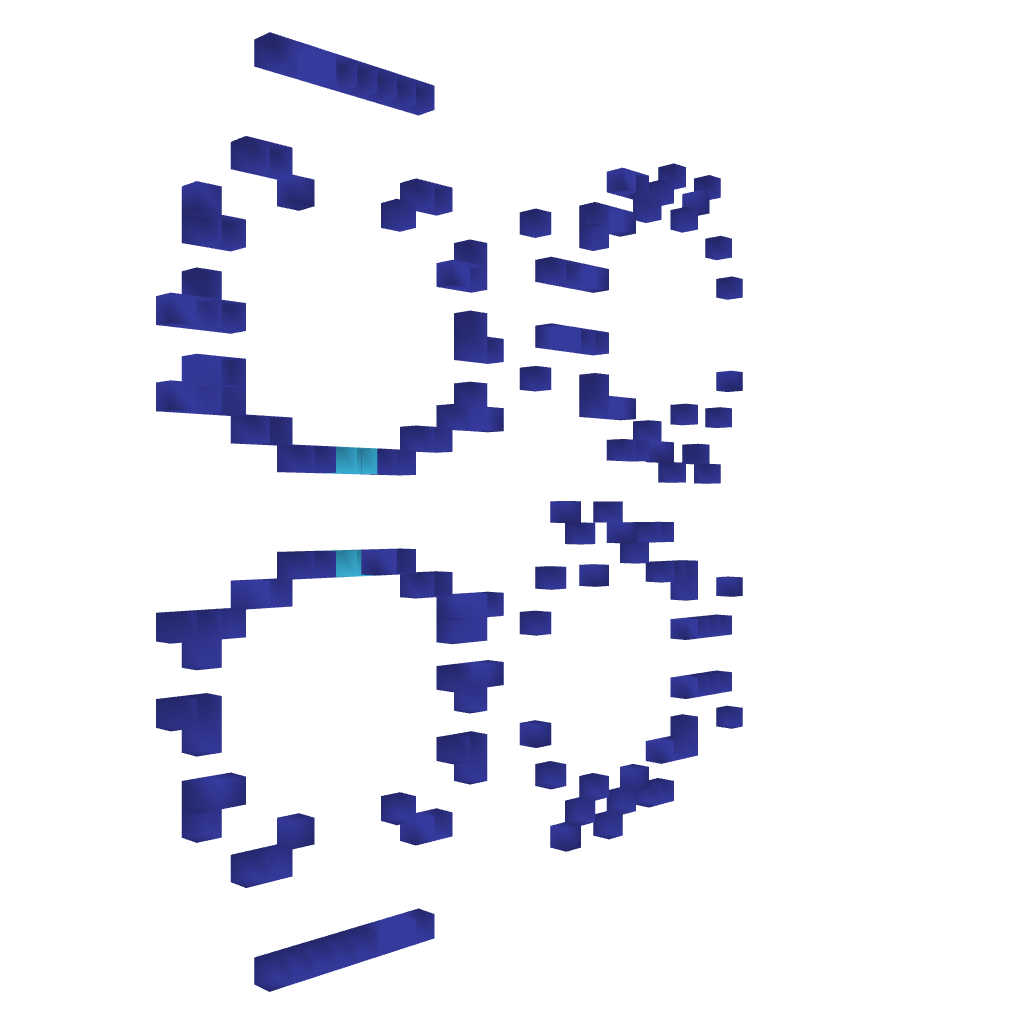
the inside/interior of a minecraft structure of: Zelda/NES-Blue Octorok